【题型】解答题　【知识点】解析几何　【难度】hard
如图, $A,B$ 是椭圆 $C:\frac{x^2}{4}+\frac{y^2}{3}=1$ 长轴的两个端点, $M,N$ 是椭圆上与 $A,B$ 均不重合的相异两点, 设直线 $AM,BN,AN$ 的斜率分别是 $k_1,k_2,k_3$.

(1) 求 $k_2k_3$ 的值

(2) 若直线 $MN$ 过点 $(1,0)$, 求证: $k_1k_3$ 为定值;

(3) 设直线 $MN$ 与 x 轴的交点为 $(t,0)$, ($t$ 为常数且 $t\neq 0$), 试探究直线 $AM$ 与直线 $BN$ 的交点 $Q$ 是否落在某条定直线上？若是, 请求出该定直线的方程; 若不是, 请说明理由.
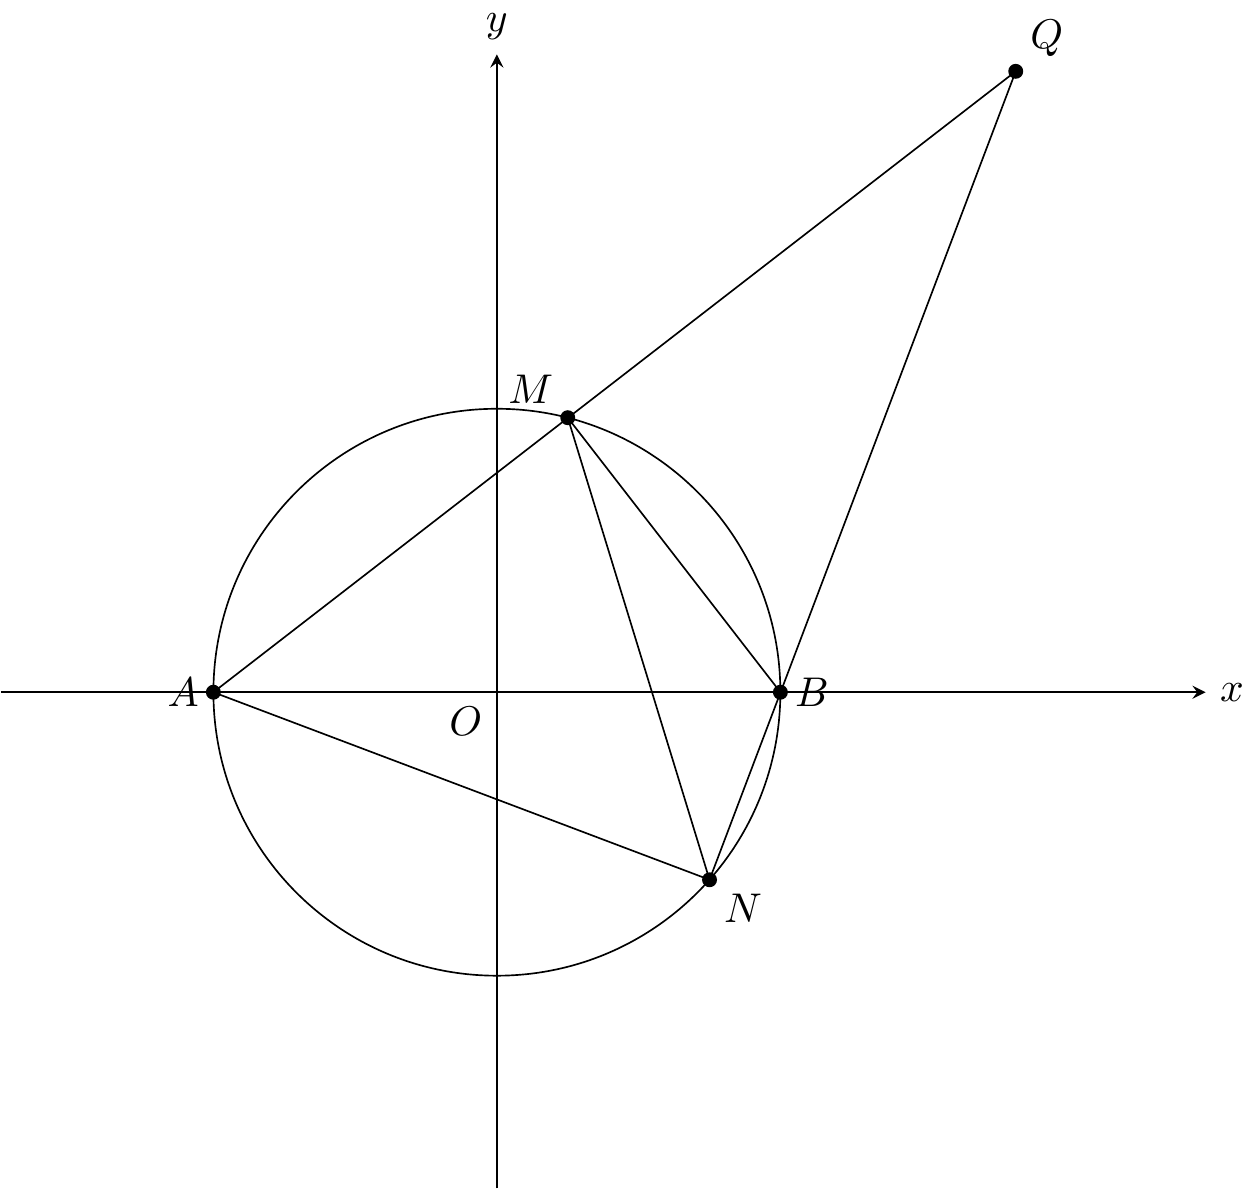
【解答】
【答案】
(1) $-\frac{3}{4}$;

(2) 证明见解析;

(3) 直线 $AM$ 与直线 $BN$ 的交点 $Q$ 落在定直线 $x=\frac{4}{t}$ 上.

【知识点】椭圆中的定值问题、椭圆中的定直线

【分析】
(1) 利用斜率公式结合点在椭圆上代换化简求解;
(2) 设直线 $MN$ 为: $x=my+1$, 与椭圆联立, 将韦达定理代入斜率乘积的表达式化简求解即可;
(3) 设 $MN:x=my+t$, 与椭圆联立, 联立直线 $AM$ 和 $BN$, 得交点横坐标, 并将韦达定理代入化简即可求解.

【详解】
(1) 设 $N(x_0,y_0)$, 由于 $A(-2,0),B(2,0)$ \\
因为点 $N$ 在椭圆上, $\therefore \frac{x_0^2}{4}+\frac{y_0^2}{3}=1$, 于是 $y_0^2=\frac{3}{4}(4-x_0^2)$ \\
$\therefore k_2k_3=\frac{y_0}{x_0-2}\cdot\frac{y_0}{x_0+2}=\frac{y_0^2}{x_0^2-4}=\frac{\frac{3}{4}(4-x_0^2)}{x_0^2-4}=-\frac{3}{4}$.

(2) 设直线 $MN$ 为: $x=my+1, M(x_1,y_1),N(x_2,y_2)$, \\
由 $\left\{
\begin{aligned}
x&=my+1 \\
\frac{x^2}{4}+\frac{y^2}{3}&=1
\end{aligned}
\right.$ 得 $(3m^2+4)y^2+6my-9=0$, \\
易知 $\Delta>0, \therefore y_1+y_2=-\frac{6m}{3m^2+4}, y_1y_2=-\frac{9}{3m^2+4}$, \\

$$ \therefore k_{1}k_{3}=\frac{y_{1}}{x_{1}+2}\cdot\frac{y_{2}}{x_{2}+2}=\frac{y_{1}}{my_{1}+3}\cdot\frac{y_{2}}{my_{2}+3}=\frac{y_{1}y_{2}}{m^{2}y_{1}y_{2}+3m(y_{1}+y_{2})+9} $$

$$ =\frac{-\frac{9}{3m^{2}+4}}{m^{2}\cdot\left(-\frac{9}{3m^{2}+4}\right)+3m\left(-\frac{6m}{3m^{2}+4}\right)+9} $$

$$ =\frac{-9}{-9m^{2}-18m^{2}+27m^{2}+36}=-\frac{9}{36}=-\frac{1}{4}, $$

$$ \therefore k_{1}k_{3} \text{为定值} -\frac{1}{4}. $$

(3) 设 $MN:x=my+t, M\left(x_{1},y_{1}\right),N\left(x_{2},y_{2}\right)$ \\
$$ \left\{\begin{array}{l}x=my+t \\ \frac{x^{2}}{4}+\frac{y^{2}}{3}=1\end{array}\right. \Rightarrow \left(4+3m^{2}\right) y^{2}+6mty+3t^{2}-12=0 $$
由 $\Delta=36m^{2}t^{2}-4\left(4+3m^{2}\right)\left(3t^{2}-12\right)=144m^{2}-48t^{2}+192=48\left(3m^{2}-t^{2}+3\right)>0$ \\
得: $t^{2}<3m^{2}+3$ \\
$$ \therefore y_{1}+y_{2}=-\frac{6mt}{3m^{2}+4}, \quad y_{1}y_{2}=\frac{3t^{2}-12}{3m^{2}+4} \quad \therefore y_{2}=-\frac{6mt}{3m^{2}+4}-y_{1} $$
则 $AM:y=\frac{y_{1}}{x_{1}+2}(x+2), \quad BN:y=\frac{y_{2}}{x_{2}-2}(x-2)$ \\
AM 和 BN 方程联立得，$\frac{y_{1}}{x_{1}+2}(x+2)=\frac{y_{2}}{x_{2}-2}(x-2)$， \\
即 $\frac{x+2}{x-2}=\frac{x_{1}+2}{x_{2}-2}\cdot\frac{y_{2}}{y_{1}}=\frac{\left(my_{1}+t+2\right)y_{2}}{\left(my_{2}+t-2\right)y_{1}}=\frac{my_{1}y_{2}+\left(t+2\right)y_{2}}{my_{1}y_{2}+\left(t-2\right)y_{1}}$ \\
$$ =\frac{m\cdot\frac{3t^{2}-12}{4+3m^{2}}+(t+2)\left(\frac{-6mt}{4+3m^{2}}-y_{1}\right)}{m\cdot\frac{3t^{2}-12}{4+3m^{2}}+(t-2)y_{1}} $$
$$ =\frac{m\left(3t^{2}-12\right)+(t+2)\left[-6mt-\left(4+3m^{2}\right)y_{1}\right]}{m\left(3t^{2}-12\right)+(t-2)\left(4+3m^{2}\right)y_{1}} $$
$$ =\frac{3mt^{2}-12m-6mt^{2}-12mt-(t+2)\left(4+3m^{2}\right)y_{1}}{m\left(3t^{2}-12\right)+(t-2)\left(4+3m^{2}\right)y_{1}} $$
$$ =\frac{-3m(t+2)^{2}-(t+2)\left(4+3m^{2}\right)y_{1}}{3m(t+2)(t-2)+(t-2)\left(4+3m^{2}\right)y_{1}} $$
$$ =\frac{t+2}{t-2}\cdot\frac{-3m(t+2)-\left(4+3m^{2}\right)y_{1}}{3m(t+2)+\left(4+3m^{2}\right)y_{1}}=\frac{t+2}{2-t} $$

即 $\frac{x+2}{x-2}=\frac{t+2}{2-t} \Rightarrow x=\frac{4}{t}$ \\
即直线 $AM$ 与直线 $BN$ 的交点 $Q$ 落在定直线 $x=\frac{4}{t}$ 上.

【点睛】关键点点睛：本题考查椭圆中定值定点问题，关键是利用韦达定理代换化简解决第三问.